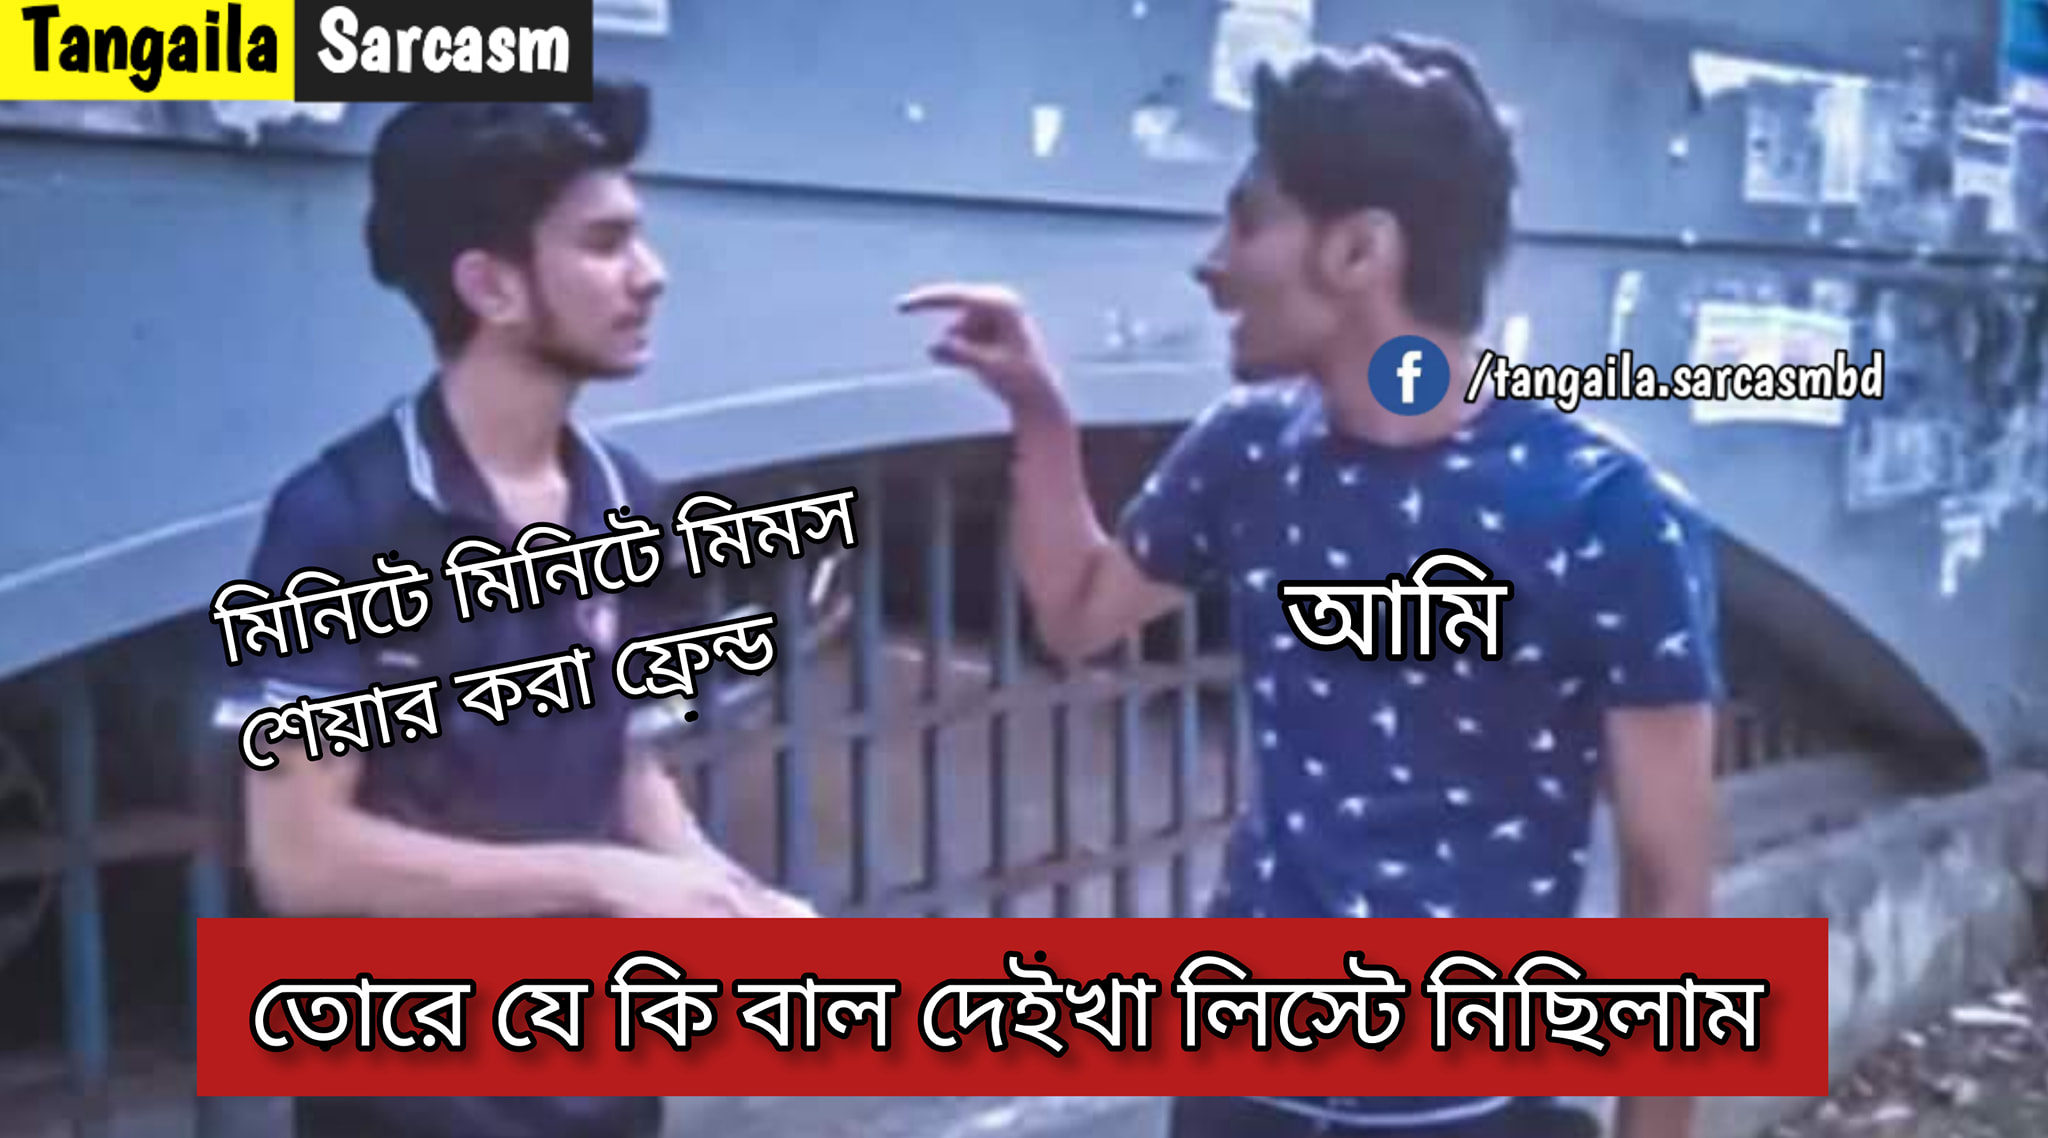
Caption: মিনিটে মিনিটে মিমস শেয়ার করা ফ্রেন্ড   আমি   তোরে যে কি বাল দেইখা লিস্টে নিছিলাম
Label: non-hate